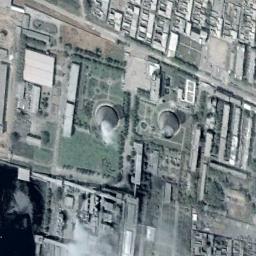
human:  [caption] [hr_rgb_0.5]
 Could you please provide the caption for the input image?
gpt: The thermal power station is on the grass next to some buildings with white mist above .

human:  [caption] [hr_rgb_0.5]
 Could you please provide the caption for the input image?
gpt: Here are three thermal power stations, two of which are emitting smoke .

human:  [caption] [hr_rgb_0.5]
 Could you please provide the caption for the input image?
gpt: There are many buildings next to the thermal power station .

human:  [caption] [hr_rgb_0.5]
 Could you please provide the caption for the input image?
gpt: In the thermal power station there are neatly planned plants, Equipment and good greening, and two cooling towers are steaming .

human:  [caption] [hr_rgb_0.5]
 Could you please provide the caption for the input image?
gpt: There are many buildings and several chimneys on the thermal power station .